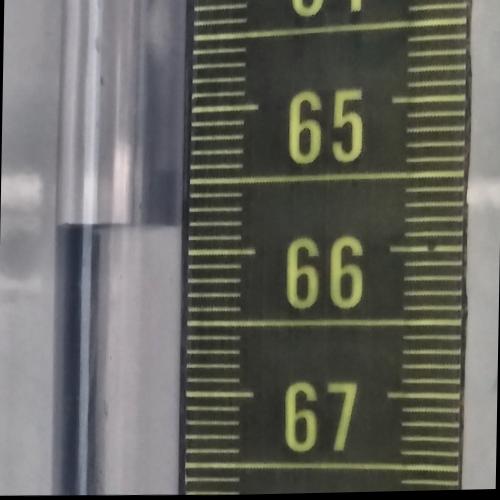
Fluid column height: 65.8 cm